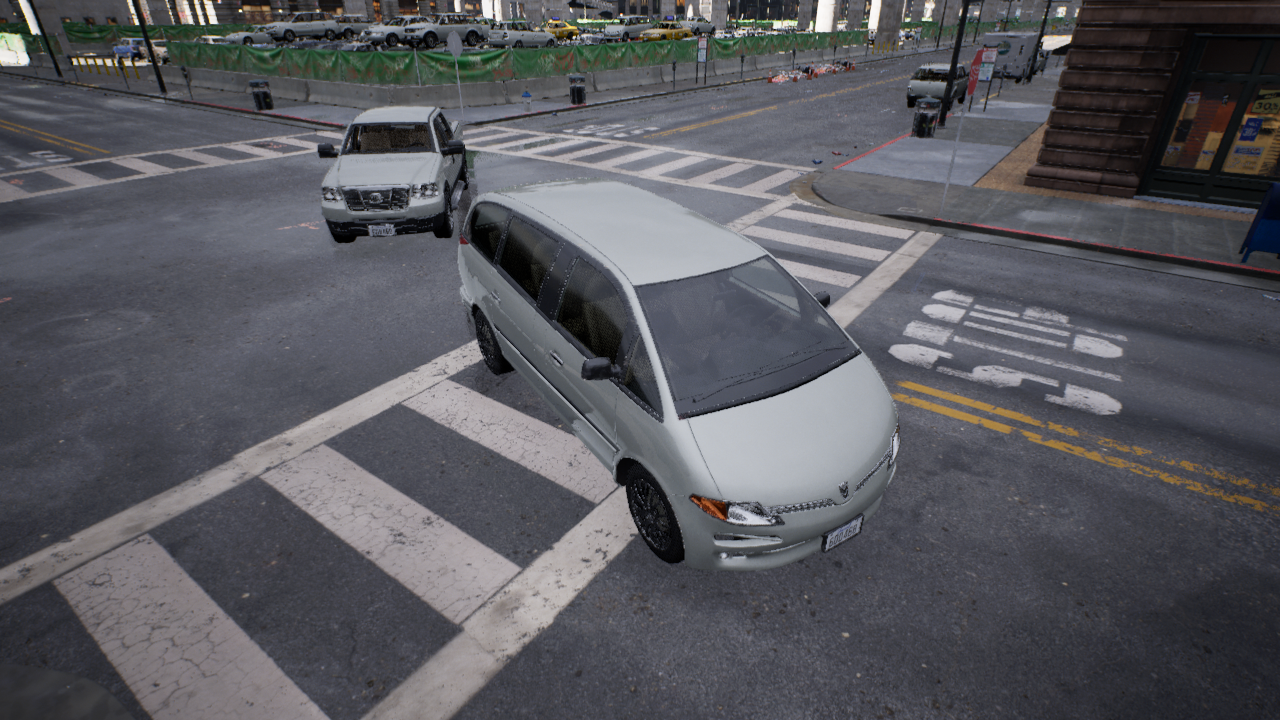
Venue: intersection
Lighting: clear day
Vehicle rig: minivan